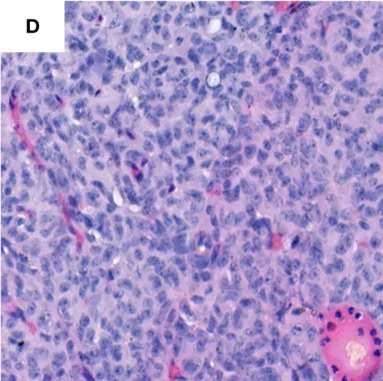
Sellar magnetic resonance imaging (MRI) performed in April 2019 and histological analysis of the pituitary adenoma. (C, D) hematoxylin and eosin staining of the ACTH-secreting pituitary adenoma with: fragmented parts of a good differentiated epithelial tumor; cells present with medium size and oval nuclei (with an interspersed chromatin structure); occasional detection of nucleoli; no evidence of high mitotic activity; cytoplasm predominantly chromophobe.
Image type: pathology (h&e)